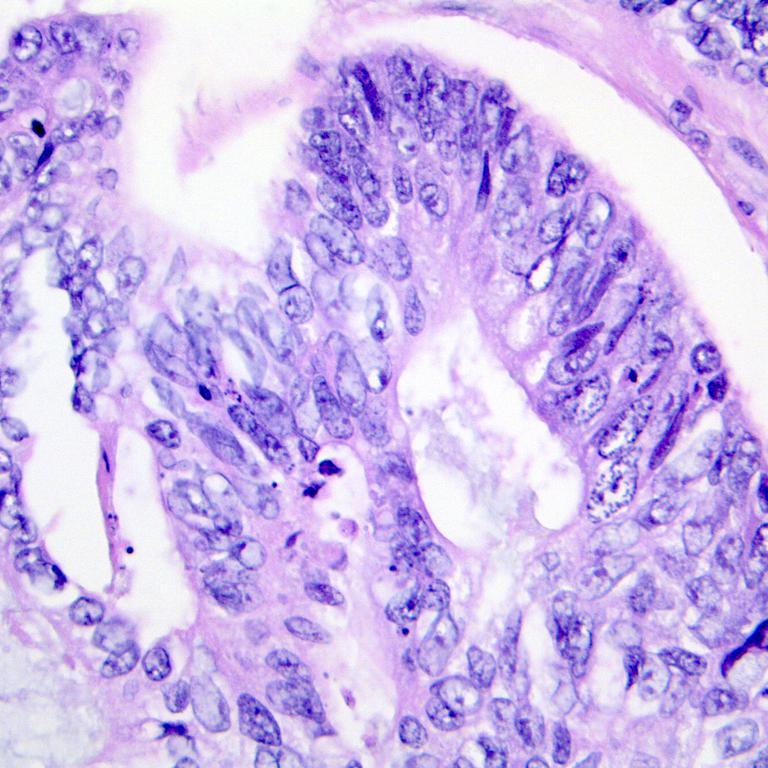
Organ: colon
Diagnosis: adenocarcinomas